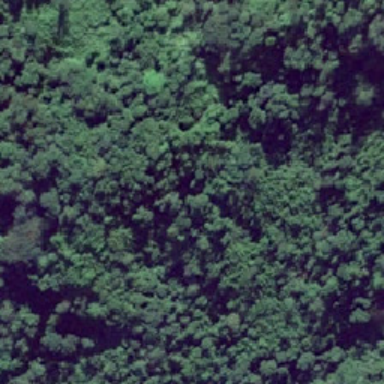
The ground is covered with grass .